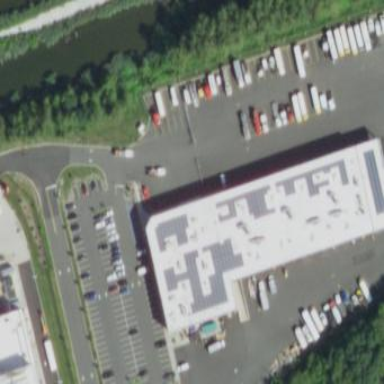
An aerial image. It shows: Warehouse building.